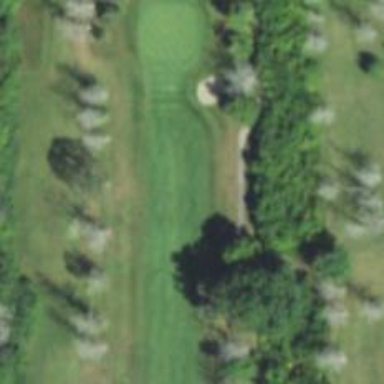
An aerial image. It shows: Pathway for golfing.